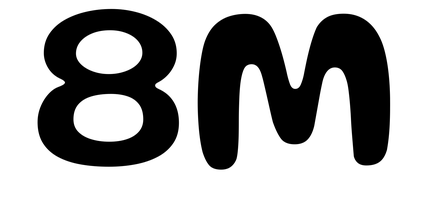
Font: Gluten_Medium